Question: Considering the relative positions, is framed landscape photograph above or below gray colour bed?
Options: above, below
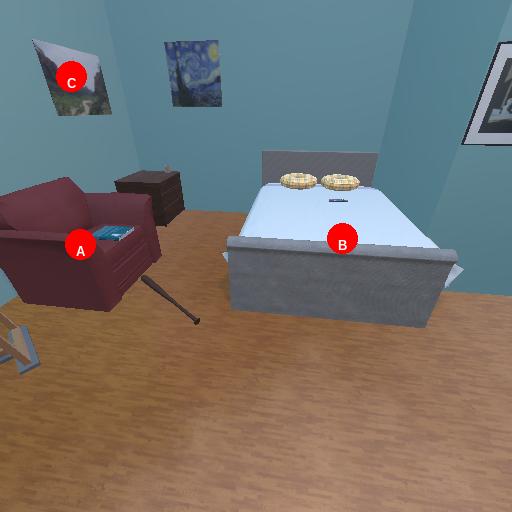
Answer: above